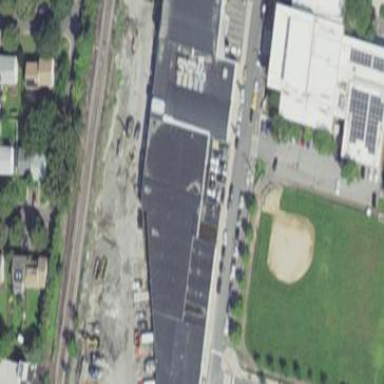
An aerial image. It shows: Black-roofed warehouse.